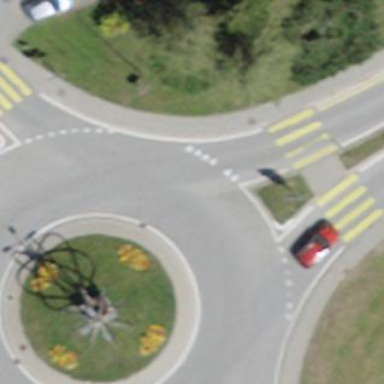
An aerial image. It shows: Primary highway with asphalt surface and sidewalks on both sides. The road features roundabout junction.